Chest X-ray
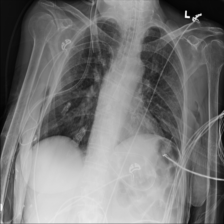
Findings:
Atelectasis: negative
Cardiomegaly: negative
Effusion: negative
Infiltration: negative
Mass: negative
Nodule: negative
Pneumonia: negative
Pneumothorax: negative
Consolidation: negative
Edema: negative
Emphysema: negative
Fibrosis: negative
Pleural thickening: negative
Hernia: negative